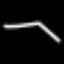
Label: octagon